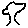
Label: tree